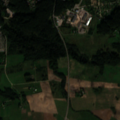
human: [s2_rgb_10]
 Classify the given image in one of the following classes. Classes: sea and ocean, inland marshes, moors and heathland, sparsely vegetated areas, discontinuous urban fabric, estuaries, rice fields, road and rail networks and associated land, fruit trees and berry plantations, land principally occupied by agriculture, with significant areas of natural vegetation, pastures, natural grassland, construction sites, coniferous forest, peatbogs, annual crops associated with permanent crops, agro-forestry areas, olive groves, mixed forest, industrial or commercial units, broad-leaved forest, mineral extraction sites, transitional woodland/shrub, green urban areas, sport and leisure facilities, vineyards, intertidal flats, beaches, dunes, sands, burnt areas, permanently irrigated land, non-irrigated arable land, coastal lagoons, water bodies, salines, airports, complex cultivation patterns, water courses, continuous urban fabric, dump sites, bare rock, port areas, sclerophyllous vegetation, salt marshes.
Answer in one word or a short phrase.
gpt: discontinuous urban fabric, sport and leisure facilities, non-irrigated arable land, pastures, complex cultivation patterns, coniferous forest, mixed forest